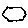
Label: hexagon